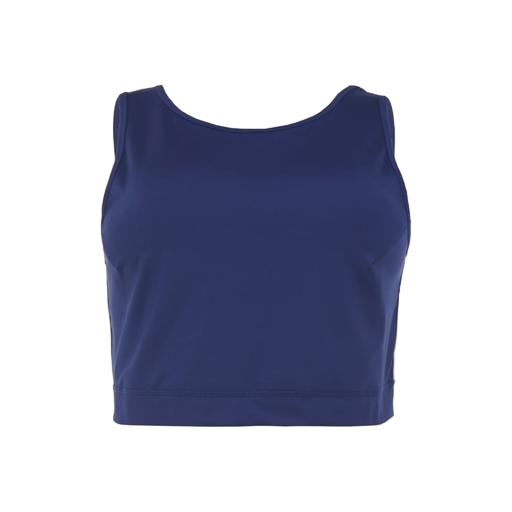
blue cropped tie-back tank, blue athletic cropped top, blue women's crop top, white background